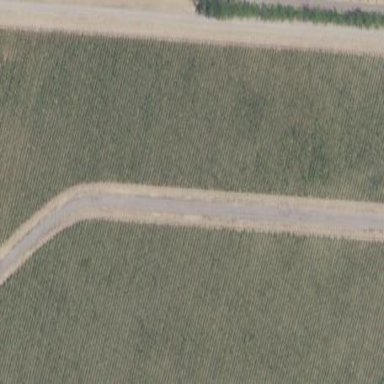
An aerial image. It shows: Vineyard growing grapes.